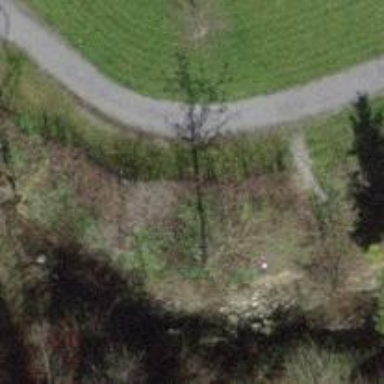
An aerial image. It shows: Path surfaced with fine gravel.